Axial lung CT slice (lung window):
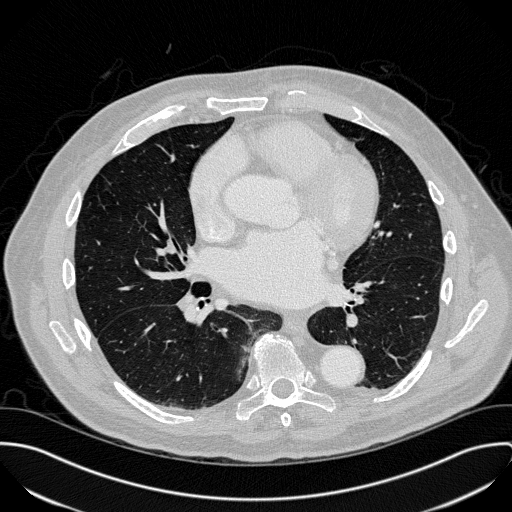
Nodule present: no